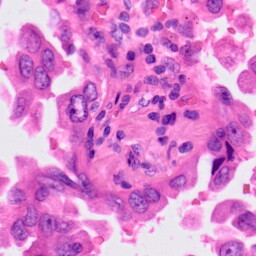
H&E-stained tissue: Lung